Interaction volume radius: 10 \u00c5
Interaction volume height: 40 \u00c5
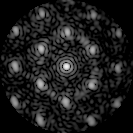
Disorder parameter: 0.3641